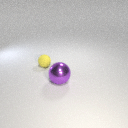
small yellow rubber sphere behind large purple metal sphere